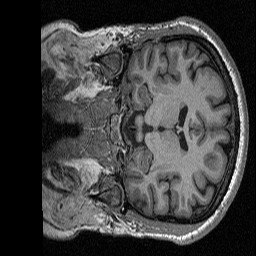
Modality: T1w
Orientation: coronal
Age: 29
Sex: male
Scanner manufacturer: siemens
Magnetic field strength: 3 T
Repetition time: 2.3 s
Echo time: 0.00298 s